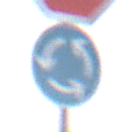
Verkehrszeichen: Kreisverkehr
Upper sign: Stop
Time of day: SunriseSunset
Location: Outdoor (Nature)
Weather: Clear
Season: NotSpecified
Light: Natural